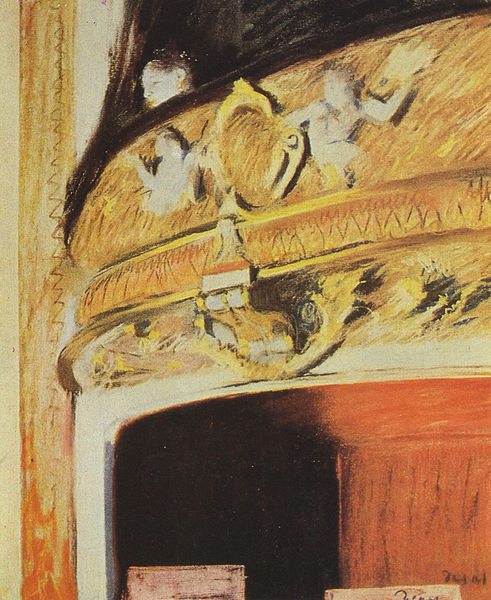
Titel: Die Loge, Die Loge
Künstler: Edgar Degas
Standort: Washington (District of Columbia)
Institution: Collection Paul Nitze
Schlagwörter: dunkel, feuer, gemälde, kopf, schatten, weiß, gelb, impressionismus, ausschnitt, braun, bunt, degas, frau, haar, hell, kreide, lampen, licht, mund, nase, ohrring, orange, pastell, schmuck, schwarz, skizze, stühle, säule, tür, zeichnung, dame, gebäude, haus, rot, muster, ornament, wand, architektur, augen, barock, gesicht, halten, mensch, rahmen, bild, signatur, vorhang, brüstung, kirche, gold, sessel, bühne, girlande, konzert, oper, person, pflanzen, publikum, theater, lippen, rosa, kamin, ofen, engel, putte, putto, balkon, relief, farbig, ecke, kaminsims, zwei, studie, zuschauer, leer, mauer, farbe, empore, loge, rand, saal, vorstellung, kartusche, detail, ornamente, verzierung, stuck, geländer, striche, logen, zuschauerin, penis, schild, vergoldet, schraffur, koloriert, entwurf, fragment, wandschmuck, fries, schlussstein, wappen, zacken, zickzack, öffnung, gesims, verschwommen, detaill, kanneluren, muschel, golden, emblem, putten, abzug, verzeirung, putti, komisch, hohlraum, gebälk, prospekt, rocaille, impressionisms, releif, auschnitt, roter vorhang, neobarock, muschi, detaille, theaterloge, opernloge, c, penis in muschi, separe